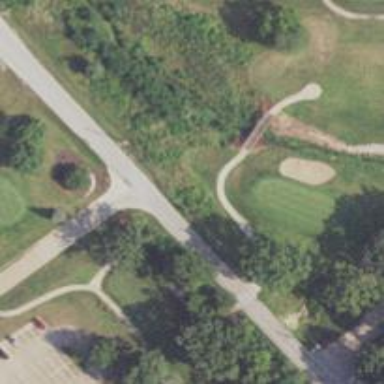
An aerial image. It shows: Path for both roads and golfers.